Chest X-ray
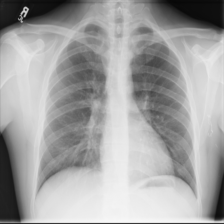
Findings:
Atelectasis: negative
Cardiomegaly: negative
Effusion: negative
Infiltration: negative
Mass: negative
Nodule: negative
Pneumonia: negative
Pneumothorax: negative
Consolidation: negative
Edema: negative
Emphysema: negative
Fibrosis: negative
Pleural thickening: negative
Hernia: negative